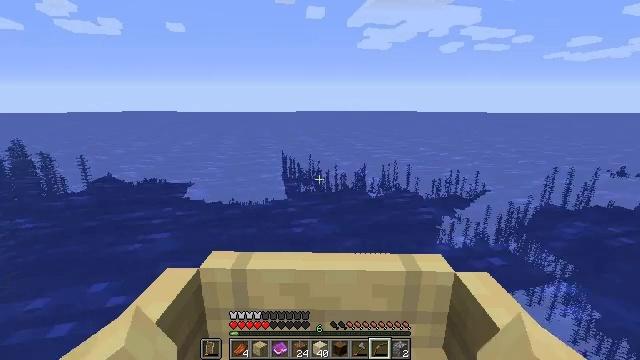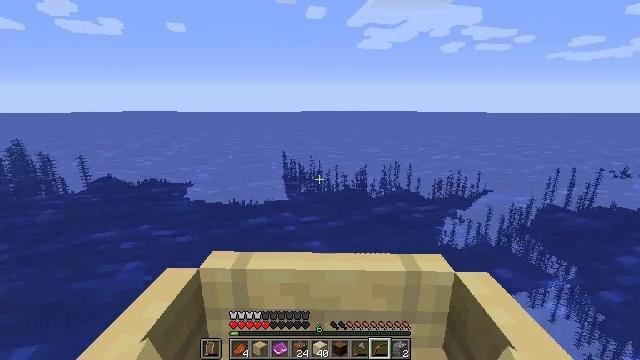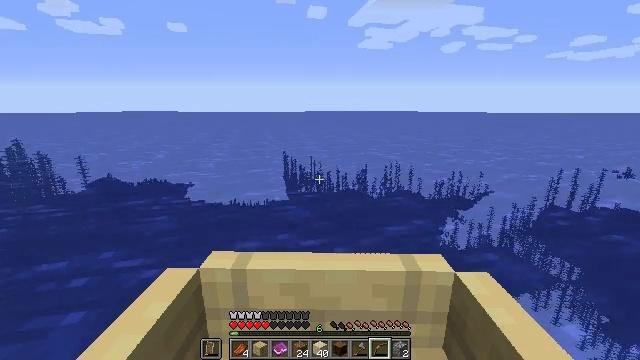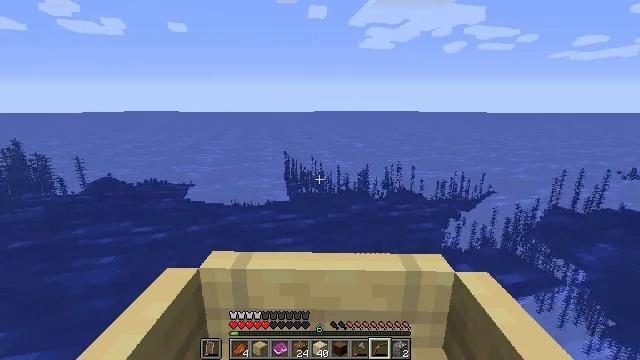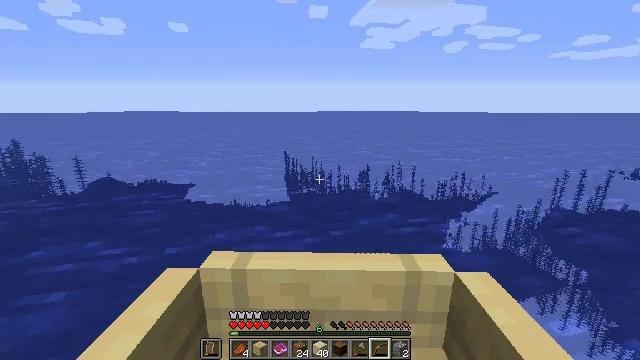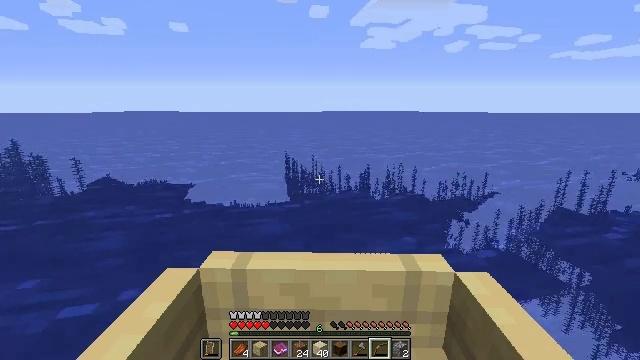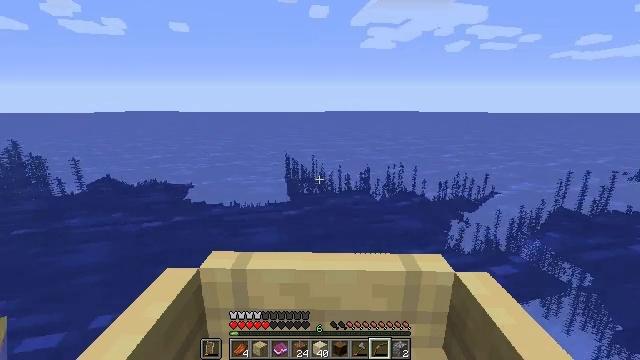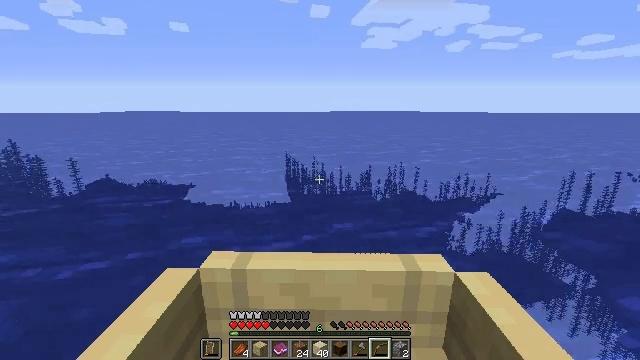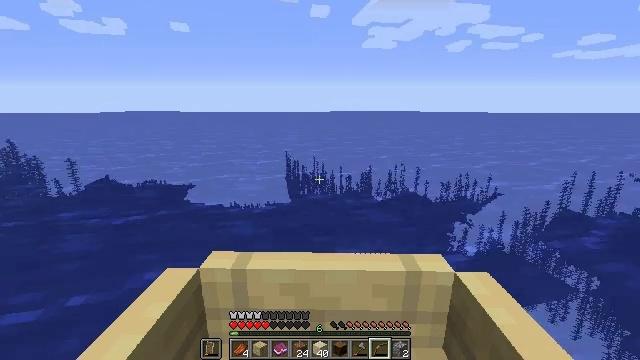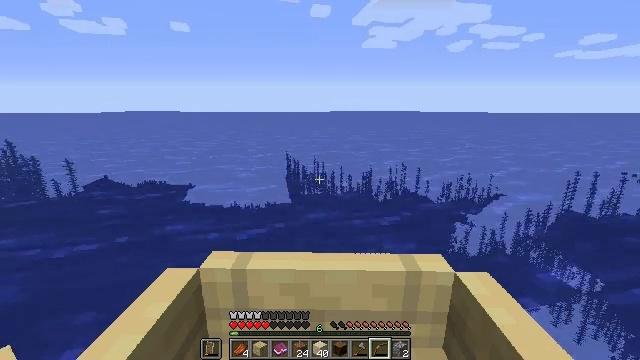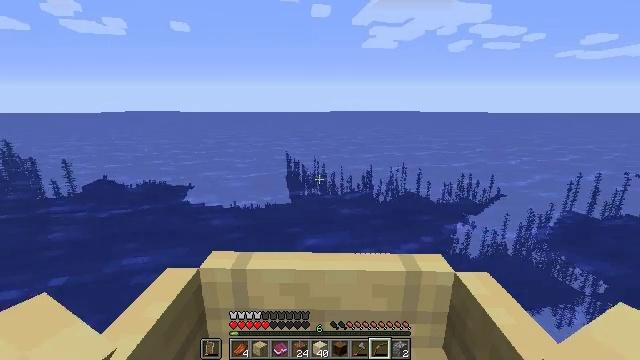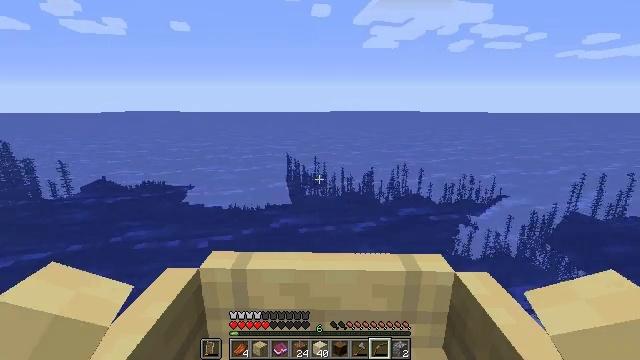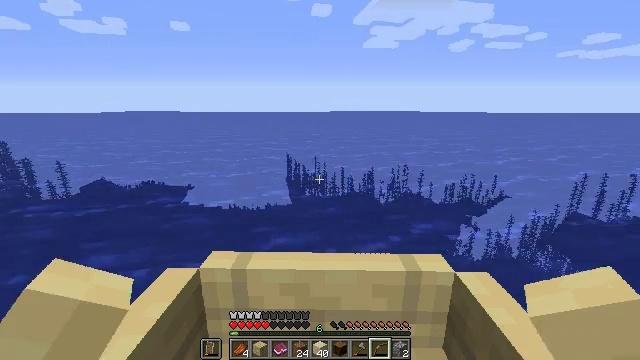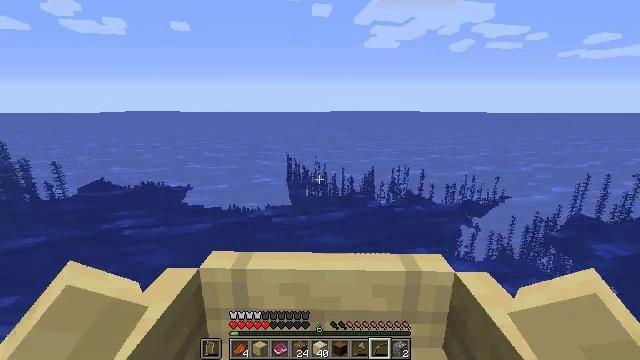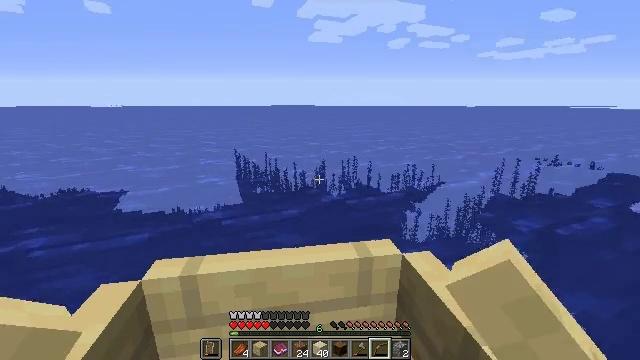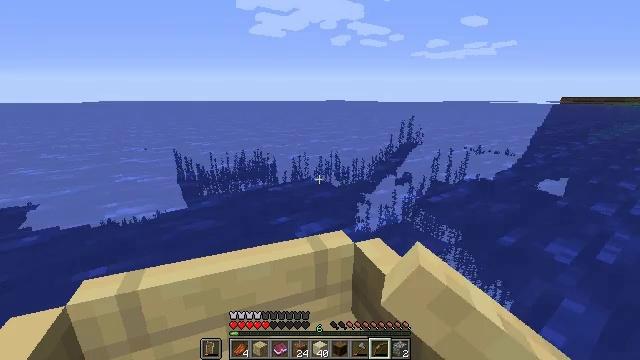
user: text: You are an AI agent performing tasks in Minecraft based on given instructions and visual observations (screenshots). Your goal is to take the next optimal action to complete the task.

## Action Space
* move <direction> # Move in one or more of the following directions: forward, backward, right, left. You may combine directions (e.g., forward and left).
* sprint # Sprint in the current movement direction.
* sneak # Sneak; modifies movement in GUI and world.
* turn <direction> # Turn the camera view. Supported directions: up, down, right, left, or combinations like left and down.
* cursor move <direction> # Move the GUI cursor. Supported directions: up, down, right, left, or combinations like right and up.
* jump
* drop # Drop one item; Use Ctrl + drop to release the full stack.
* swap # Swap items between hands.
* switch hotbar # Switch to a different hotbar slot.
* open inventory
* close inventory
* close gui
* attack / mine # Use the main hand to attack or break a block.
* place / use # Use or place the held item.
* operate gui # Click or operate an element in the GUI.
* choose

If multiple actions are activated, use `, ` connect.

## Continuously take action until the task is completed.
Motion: motion action
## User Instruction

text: Mine packed ice from icy biomes.
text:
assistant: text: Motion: move forward
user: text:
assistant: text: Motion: move forward
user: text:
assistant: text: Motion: move forward
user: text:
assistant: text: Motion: move forward
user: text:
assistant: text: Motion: move forward
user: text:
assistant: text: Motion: move forward
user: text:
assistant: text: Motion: move forward
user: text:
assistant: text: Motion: move forward
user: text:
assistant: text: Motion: move forward
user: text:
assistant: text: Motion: move forward
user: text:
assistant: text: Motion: move forward
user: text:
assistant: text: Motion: move forward
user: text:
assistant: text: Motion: move forward
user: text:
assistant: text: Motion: move forward, turn right and down
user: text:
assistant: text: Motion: move forward, turn right
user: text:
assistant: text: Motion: move forward
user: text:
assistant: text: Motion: move forward
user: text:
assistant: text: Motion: move forward
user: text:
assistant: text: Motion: move forward
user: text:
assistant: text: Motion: move forward
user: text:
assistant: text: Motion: move forward
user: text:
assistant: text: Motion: move forward
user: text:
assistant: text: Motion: move forward
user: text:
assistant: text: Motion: move forward
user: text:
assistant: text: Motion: move forward
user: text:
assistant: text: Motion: move forward
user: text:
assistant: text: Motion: move forward
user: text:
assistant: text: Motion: move forward
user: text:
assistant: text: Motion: move forward
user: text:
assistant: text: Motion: move forward